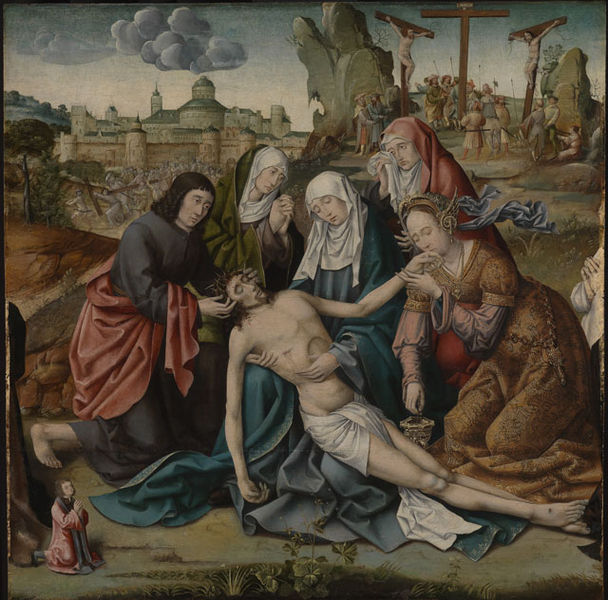
Titel: Beweinung Christi
Künstler: Holländischer Meister
Standort: Karlsruhe
Institution: Staatliche Kunsthalle Karlsruhe
Schlagwörter: blau, felsen, gemälde, hand, himmel, körper, lendenschurz, mann, nackt, wasser, weiß, wolken, wunde, frauen, grün, landschaft, menschen, sand, stadt, braun, bunt, frau, hintergrund, männer, schwarz, gras, gürtel, rot, schleier, schleiher, tuch, wolke, malerei, band, falten, gesicht, halten, johannes, kleidung, leiche, tod, tot, toter, trauer, hände, hügel, figur, gold, mantel, tücher, drei, personen, pflanzen, kuss, küssen, liegen, fels, kette, mauer, klein, kuppel, wehen, lanze, soldaten, kopftuch, waschen, gefäß, blut, lendentuch, burg, kreuz, religion, türme, festung, weinen, barfuß, knien, soldat, niederländisch, beten, gebet, kranz, taschentuch, kreuze, gestorben, christus, jesus, kreuzabnahme, kreuzigung, leichnam, ostern, pieta, sterben, wundmale, mauern, blua, leid, leiden, schmerz, kniend, mittelalter, dornen, landscahft, stadtmauer, lanzen, tempel, bedeutungsperspektive, rundtempel, speere, zwerg, schlüssel, töten, kraut, jünger, maria, magdalena, rosenkranz, beweinung, jerusalem, maria magdalena, trauern, trauernde, abnehmen, biblisch, wachen, sakral, dornenkrone, handkuss, tränen, kleiner, helfen, dornenkranz, josef, umahng, stifter, abnahme, golgotha, schächer, mal, passion, dorn, golgatha, ölberg, blu, kalvarienberg, passion christi, chrstus, kreuzigungsszene, kete, kruzigung, winzig, jeus, händefalten, gehängte, golgata, betrauern, stifterfigur, schächter, h#nde, kreze, pietat, ableben, dronen, zugsoldaten, lendenschurrz, hurg